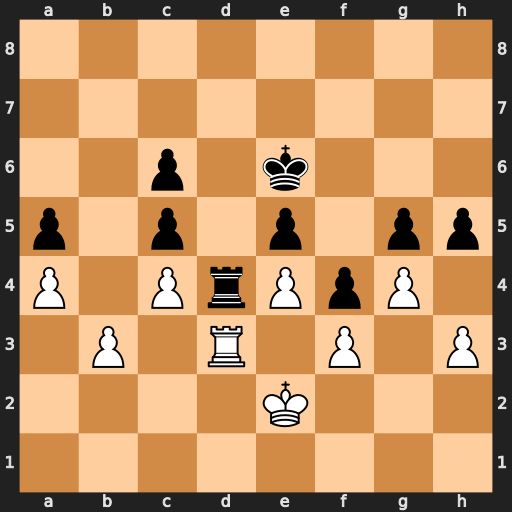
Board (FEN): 8/8/2p1k3/p1p1p1pp/P1PrPpP1/1P1R1P1P/4K3/8
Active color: w
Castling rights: -
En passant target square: -
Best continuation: Rxd4 cxd4 gxh5